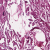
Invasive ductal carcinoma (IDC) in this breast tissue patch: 0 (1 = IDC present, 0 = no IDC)